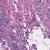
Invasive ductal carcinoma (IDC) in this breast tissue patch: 1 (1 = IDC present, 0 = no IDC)